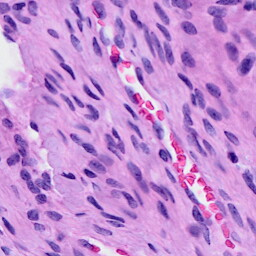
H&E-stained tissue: Cervix